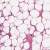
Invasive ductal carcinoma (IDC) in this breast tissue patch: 0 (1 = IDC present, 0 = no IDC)